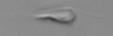
Label: flagellate_morphotype3